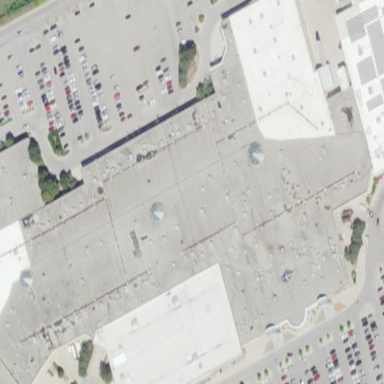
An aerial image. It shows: Mall building.